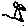
Label: square